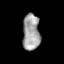
Tissue: skin
Cell type: Epithelial cells
Senescence score: 0.2669
Nuclear area (px): 607
Mean DAPI intensity: 162.301